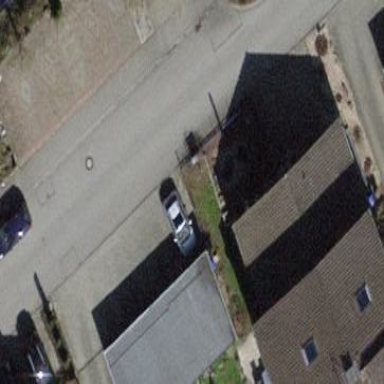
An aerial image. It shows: Group of garages.